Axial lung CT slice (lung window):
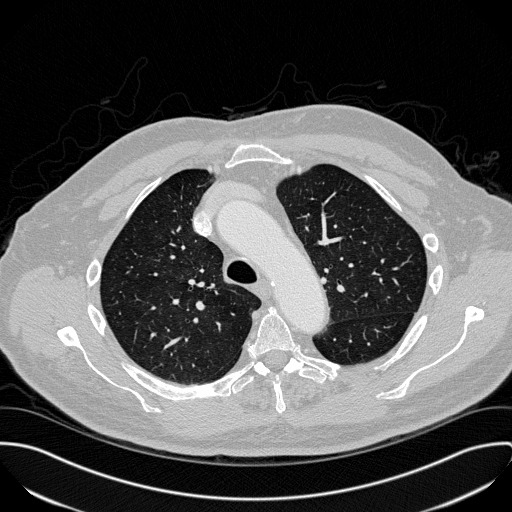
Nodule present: no